Interaction volume radius: 10 \u00c5
Interaction volume height: 15 \u00c5
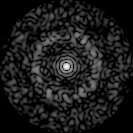
Disorder parameter: 0.8031